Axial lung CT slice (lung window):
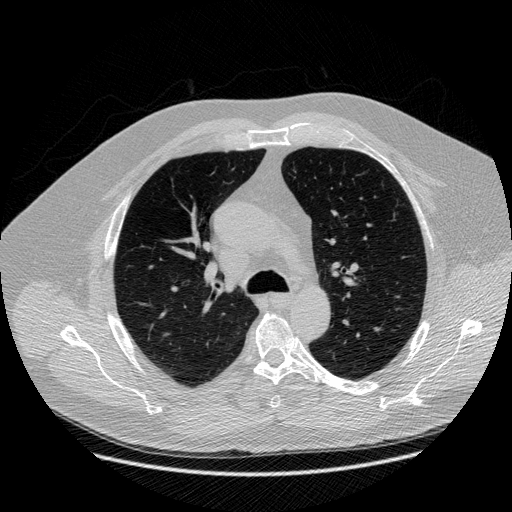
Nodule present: no